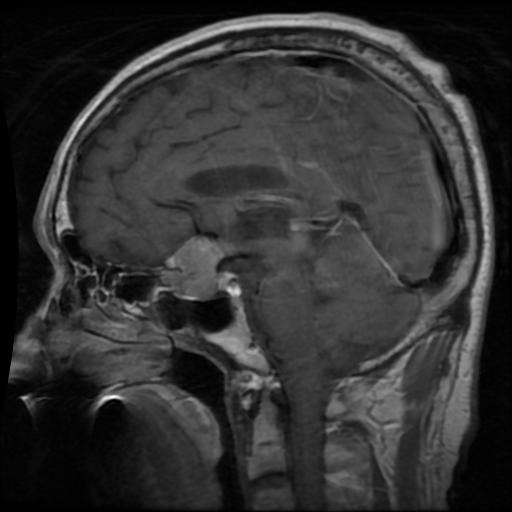
Label: pituitary